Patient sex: F
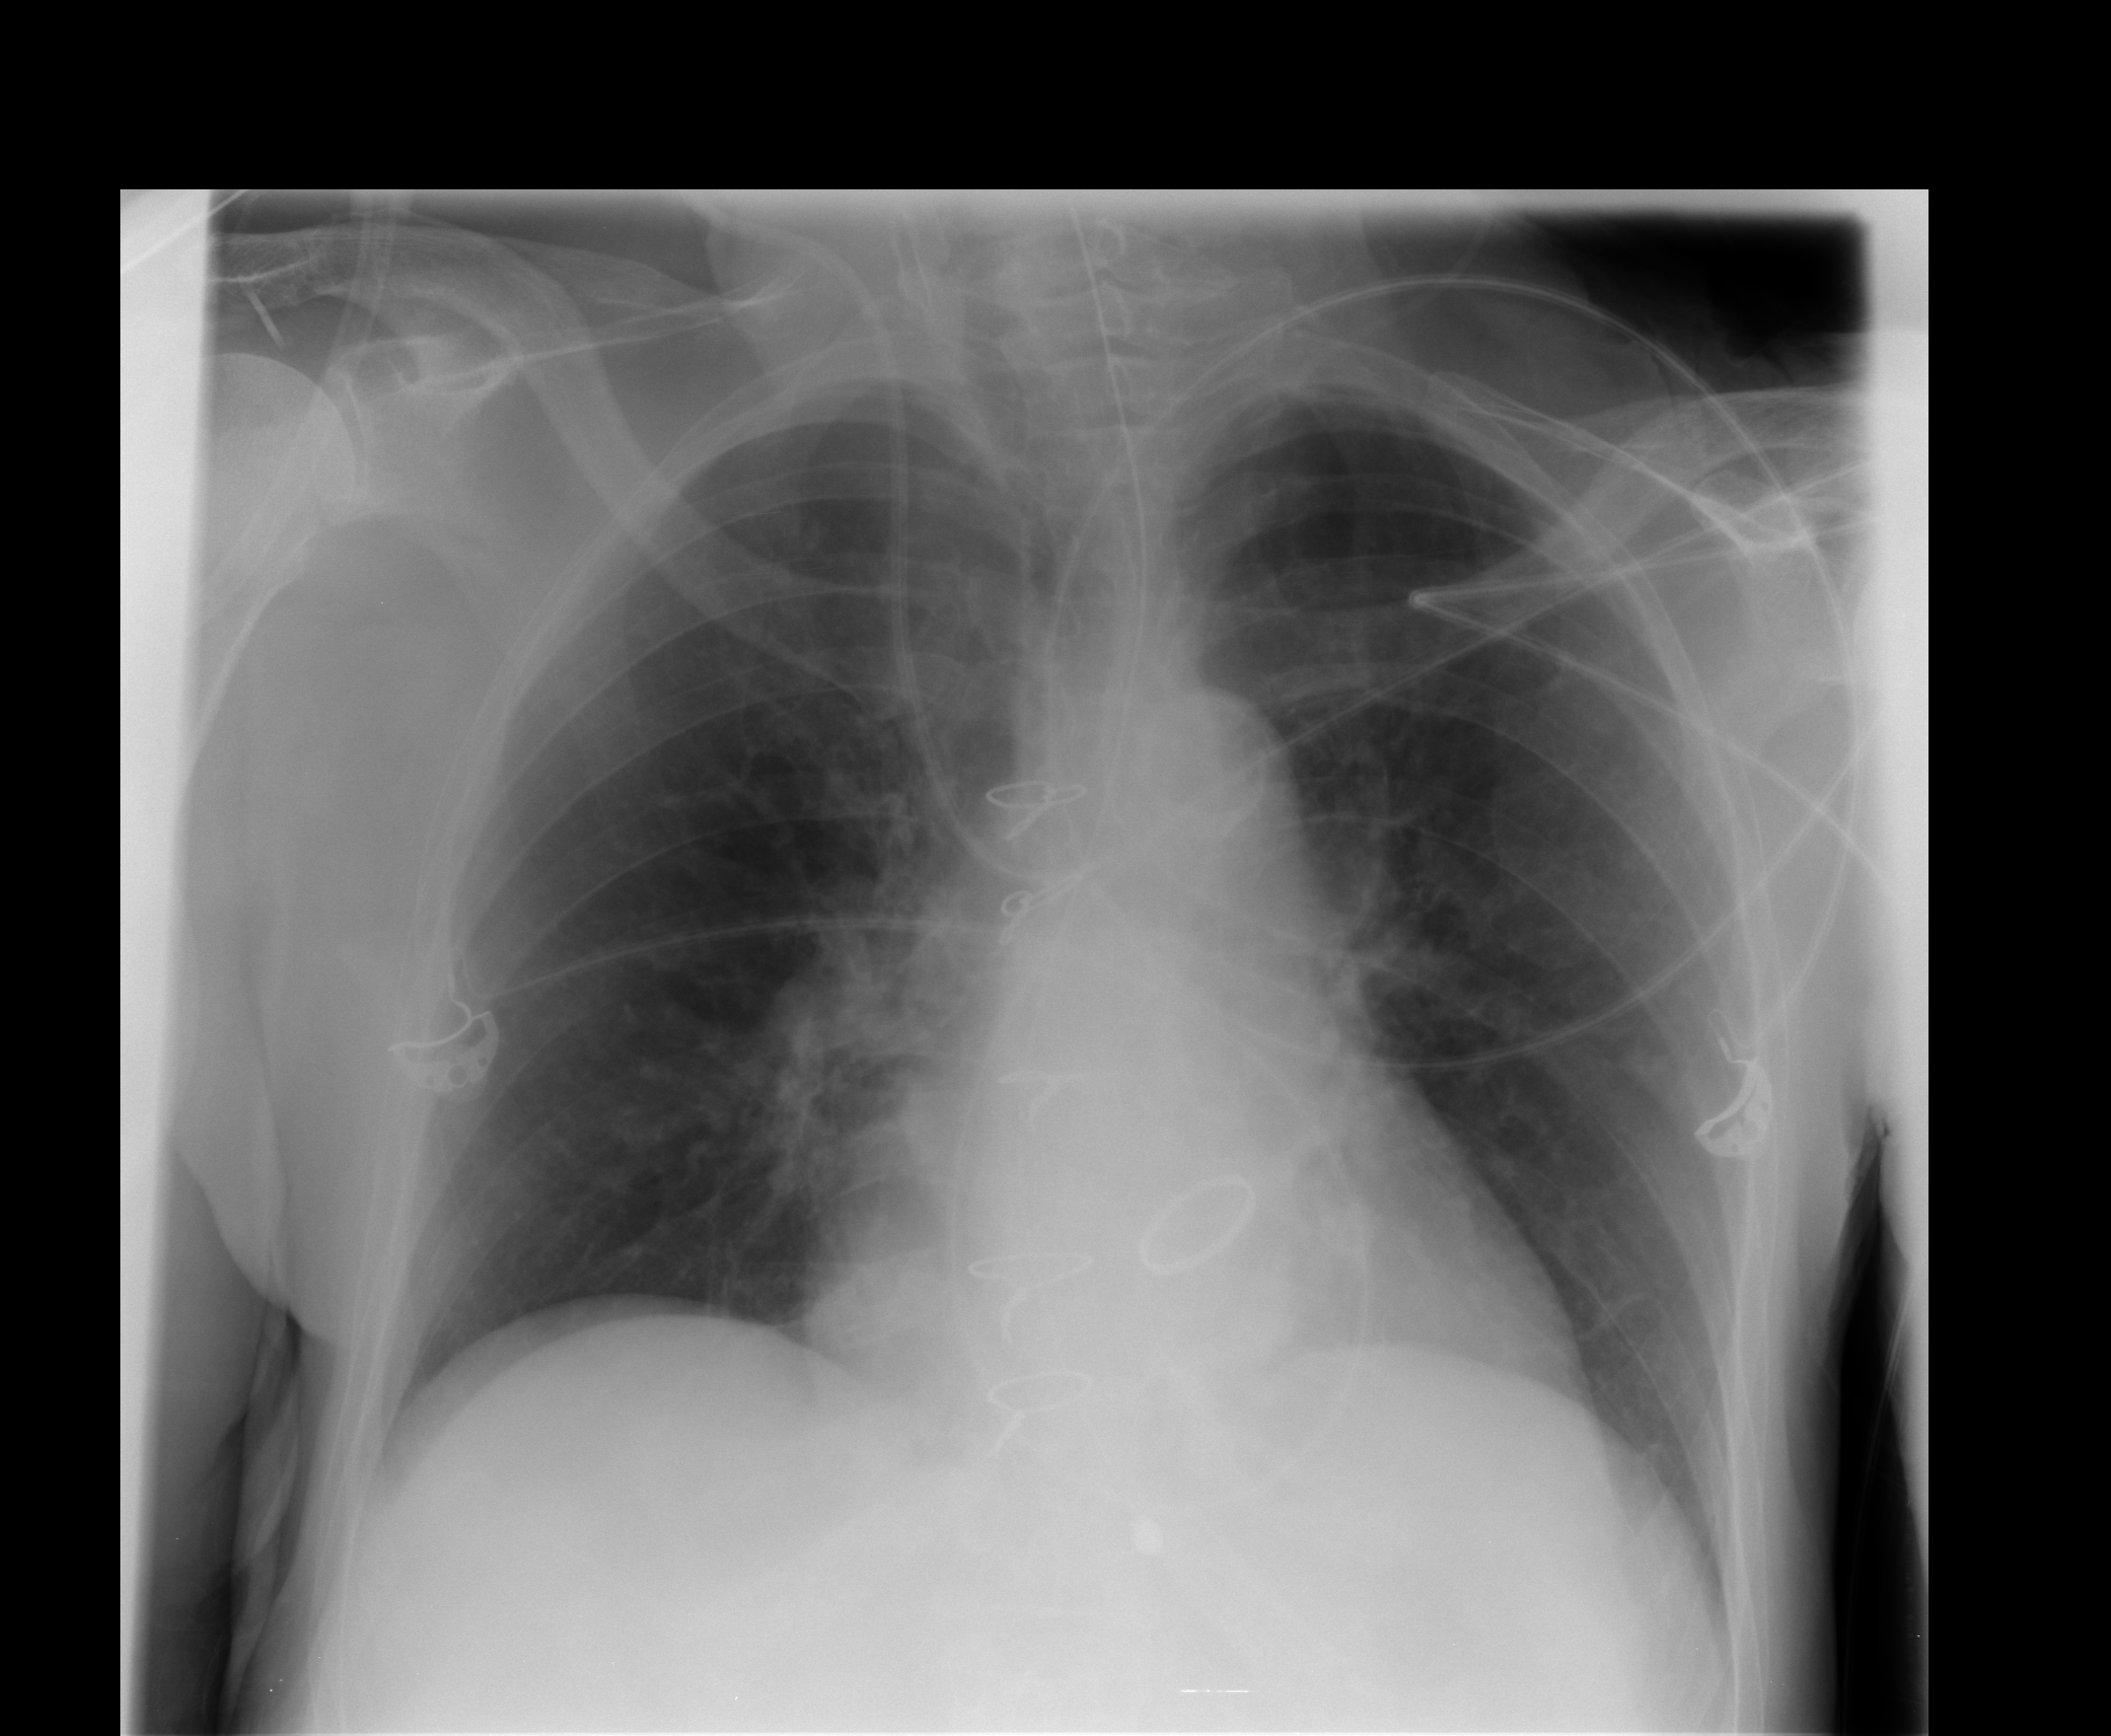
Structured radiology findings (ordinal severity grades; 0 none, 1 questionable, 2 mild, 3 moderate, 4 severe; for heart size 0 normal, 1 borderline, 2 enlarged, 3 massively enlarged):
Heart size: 1
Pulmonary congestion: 1
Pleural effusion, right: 0
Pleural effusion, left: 0
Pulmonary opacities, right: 0
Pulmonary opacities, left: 0
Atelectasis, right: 0
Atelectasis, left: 0